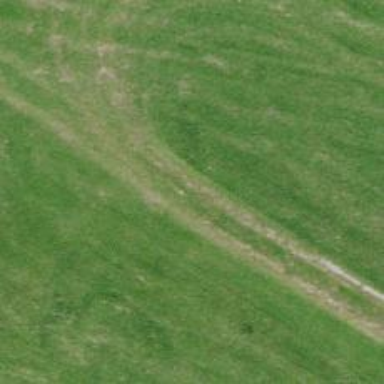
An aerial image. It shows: Track with grade 5 tracktype.